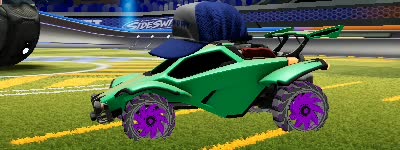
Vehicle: octane